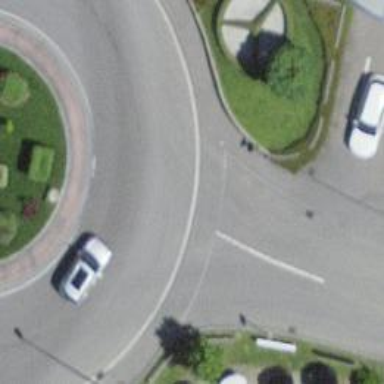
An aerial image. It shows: Secondary link road.